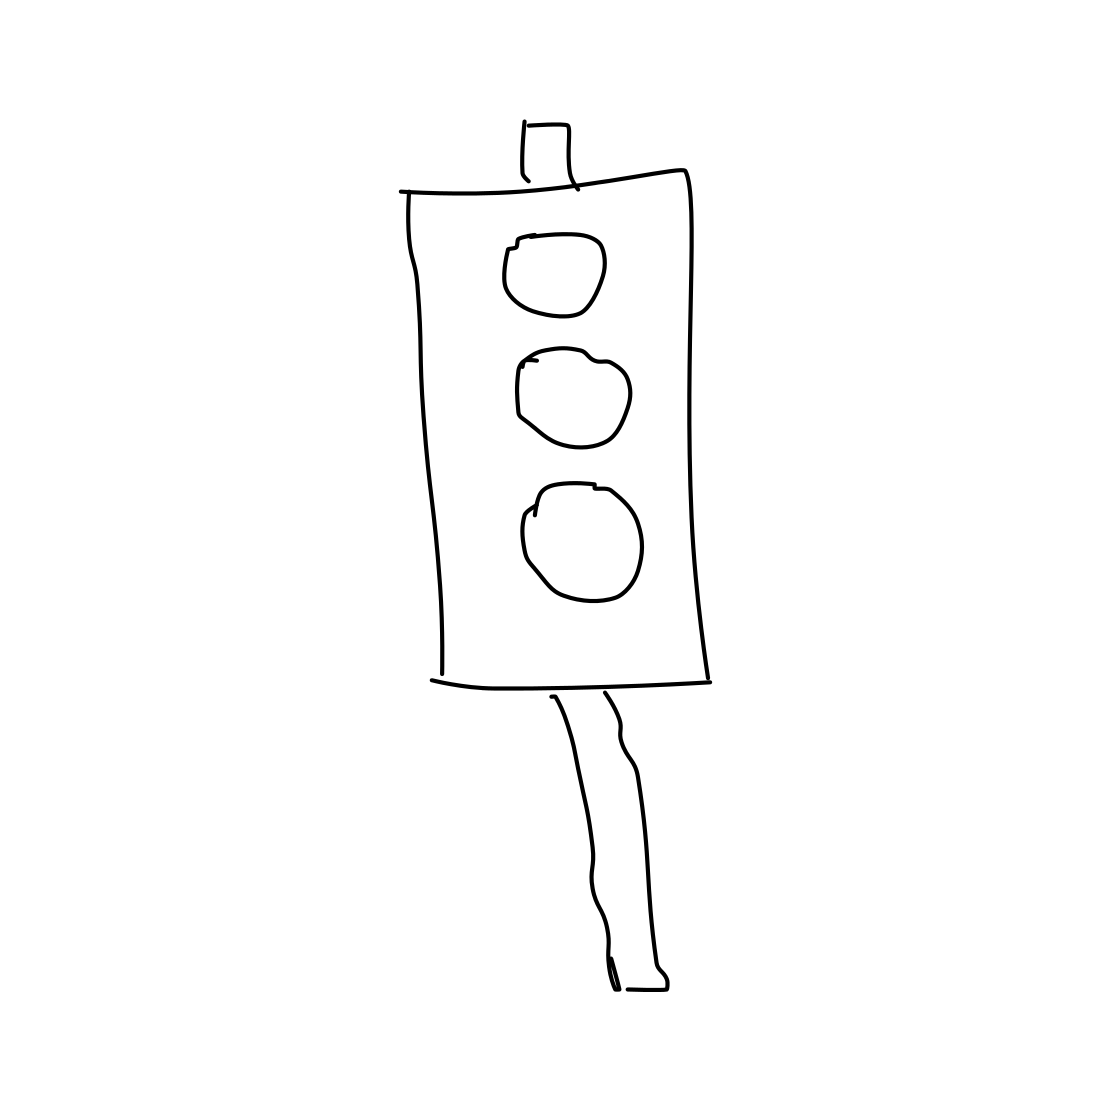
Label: traffic light